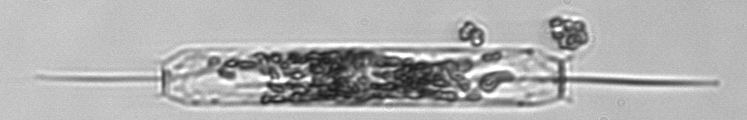
Label: Ditylum_brightwellii